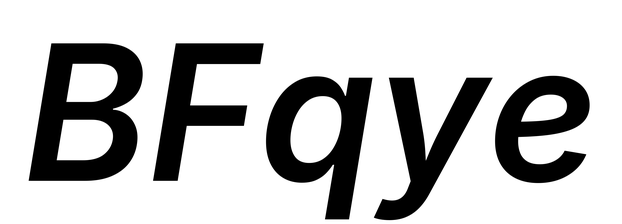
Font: Inter-Italic_SemiBold_Italic